Question: I am getting video from my server (myserver.com/salsa/myVideo.mp4) and playing it on default android application using
'''
Intent tostart = new Intent(Intent.ACTION_VIEW);
tostart.setDataAndType(Uri.parse(myServer.com/salsa/myVideo.mp4), "video/*");
startActivity(tostart);
'''
In my own phone, I am using MXPlayer application to play videos. Today I downloaded the VLC player android application to see how it looks. When I select VLC to play video, on top of it, the video url is shown to the user. However I don't want users to see the url.

Is there any way to hide url?
In MXPlayer instead of showing domain name or folder name, it shows myVideo.mp4 So a user can easily combine this 2 information, and can get the URL
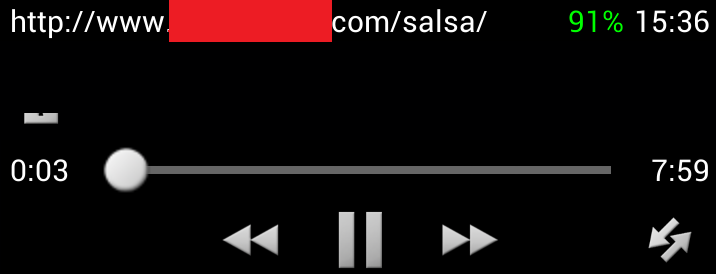
Answer: > Is there any way to hide url?
Write your own video player.
Otherwise, the decision of whether or not to show the URL is up to the developer of the other application, not you.